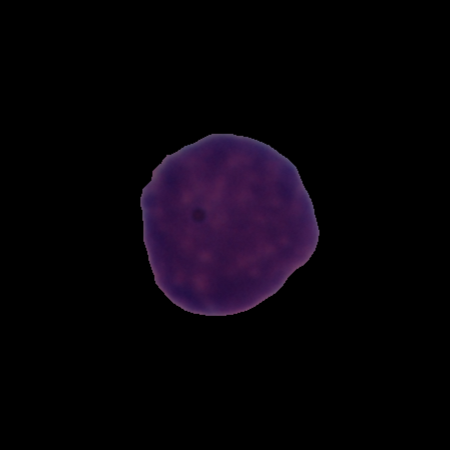
Label: healthy